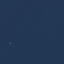
Land use / land cover class: SeaLake